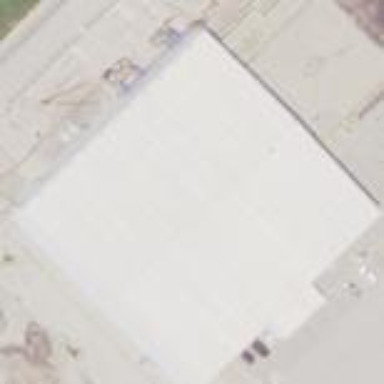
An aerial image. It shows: Industrial building.